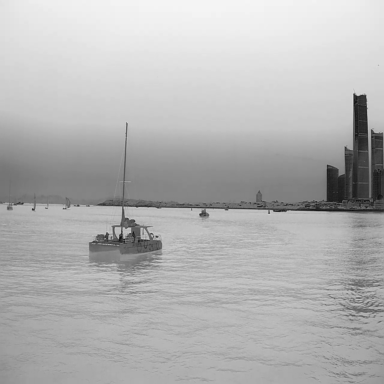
There are 12 objects shown in the infrared image, including five sailboats, six bulk_carriers, and a container_ship.